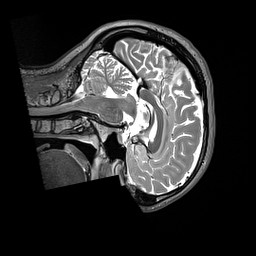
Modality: T2w
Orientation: sagittal
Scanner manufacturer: siemens
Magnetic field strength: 3 T
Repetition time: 3.2 s
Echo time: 0.451 s